Interaction volume radius: 5 \u00c5
Interaction volume height: 30 \u00c5
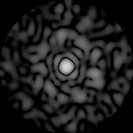
Disorder parameter: 0.8235